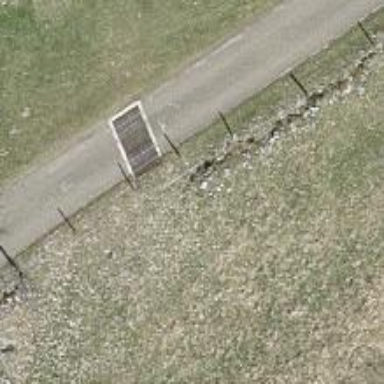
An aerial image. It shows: Cattle grid barrier.